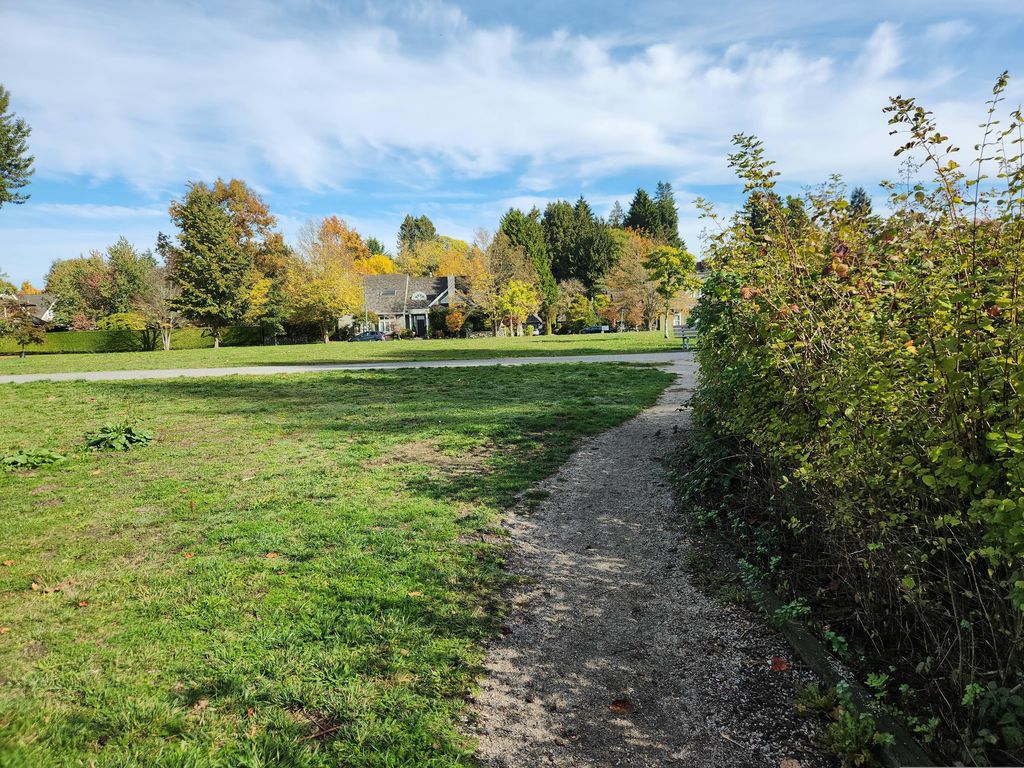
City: vancouver